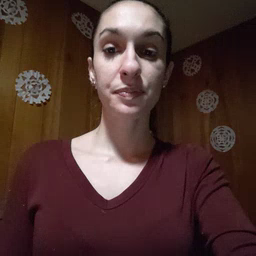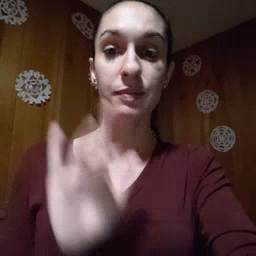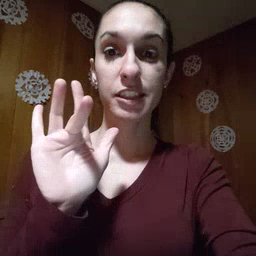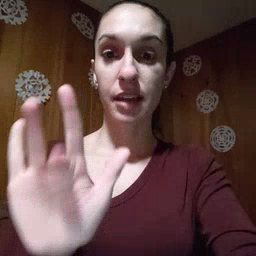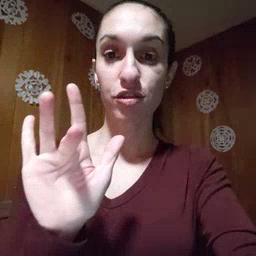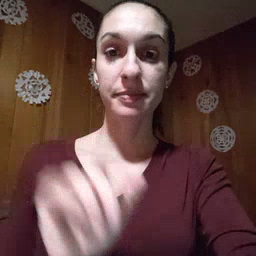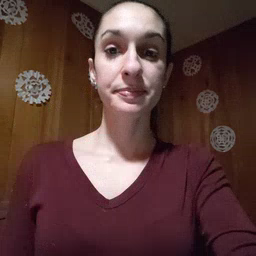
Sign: touch